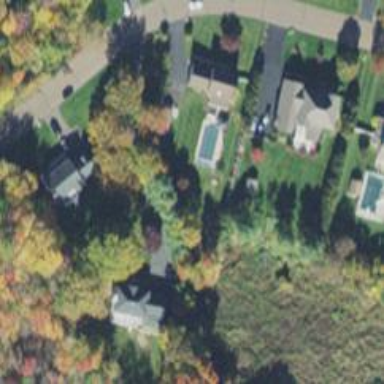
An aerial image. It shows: Residential driveway serving as service road.